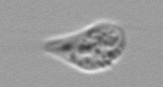
Label: Amoeba